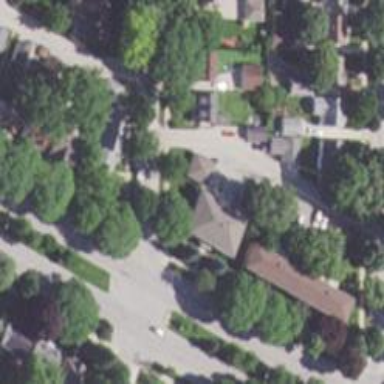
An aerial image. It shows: Alley classified as service road.